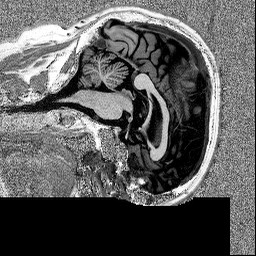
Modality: MP2RAGE
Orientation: sagittal
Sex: male